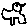
Label: bird